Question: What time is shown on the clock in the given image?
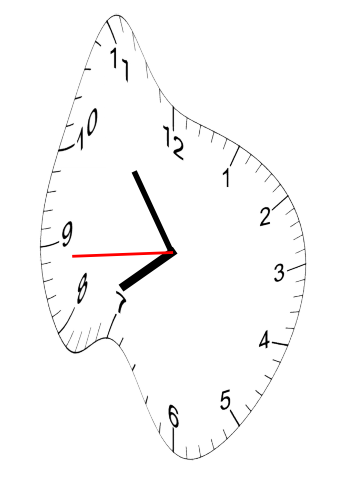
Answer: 07:53:44